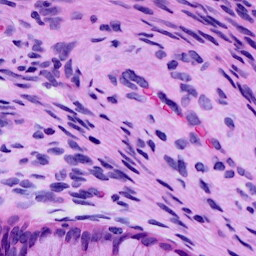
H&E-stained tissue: Cervix